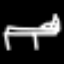
Label: bed